Aerial crown-view tile of a tropical tree (Barro Colorado Island, Panama), acquired 20241112:
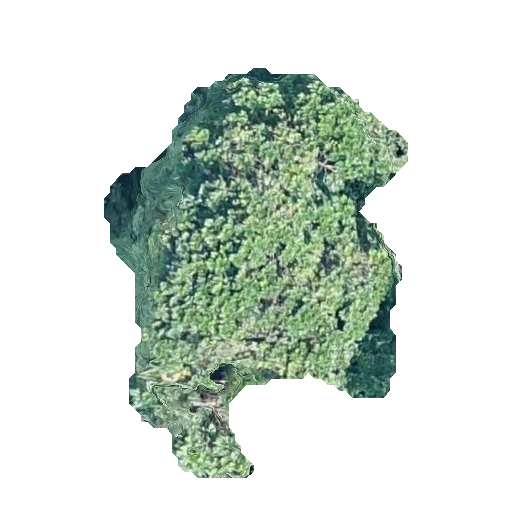
Species: Calophyllum longifolium
GBIF accepted scientific name: Calophyllum longifolium
Crown area: 127.168 m²